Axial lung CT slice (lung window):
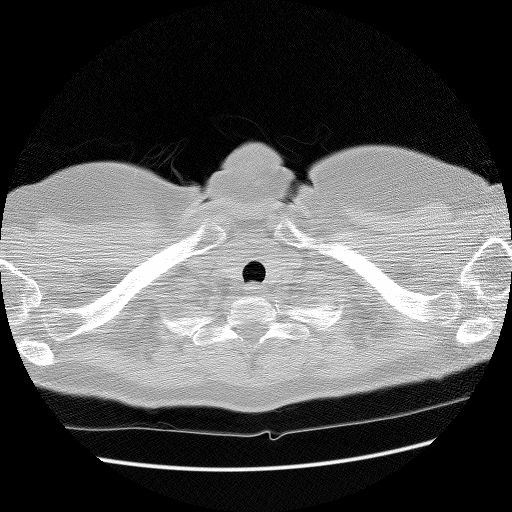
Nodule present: no